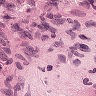
Metastatic tissue present: no